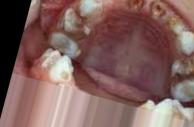
Condition: Caries